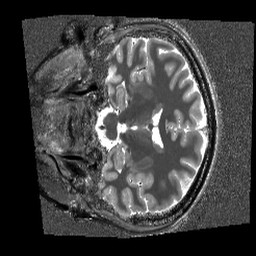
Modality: T1w
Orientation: coronal